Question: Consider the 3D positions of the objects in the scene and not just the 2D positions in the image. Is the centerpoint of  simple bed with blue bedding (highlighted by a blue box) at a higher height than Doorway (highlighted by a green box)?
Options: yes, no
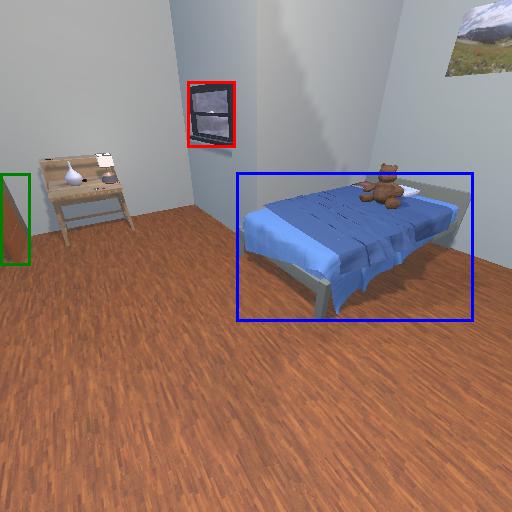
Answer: yes